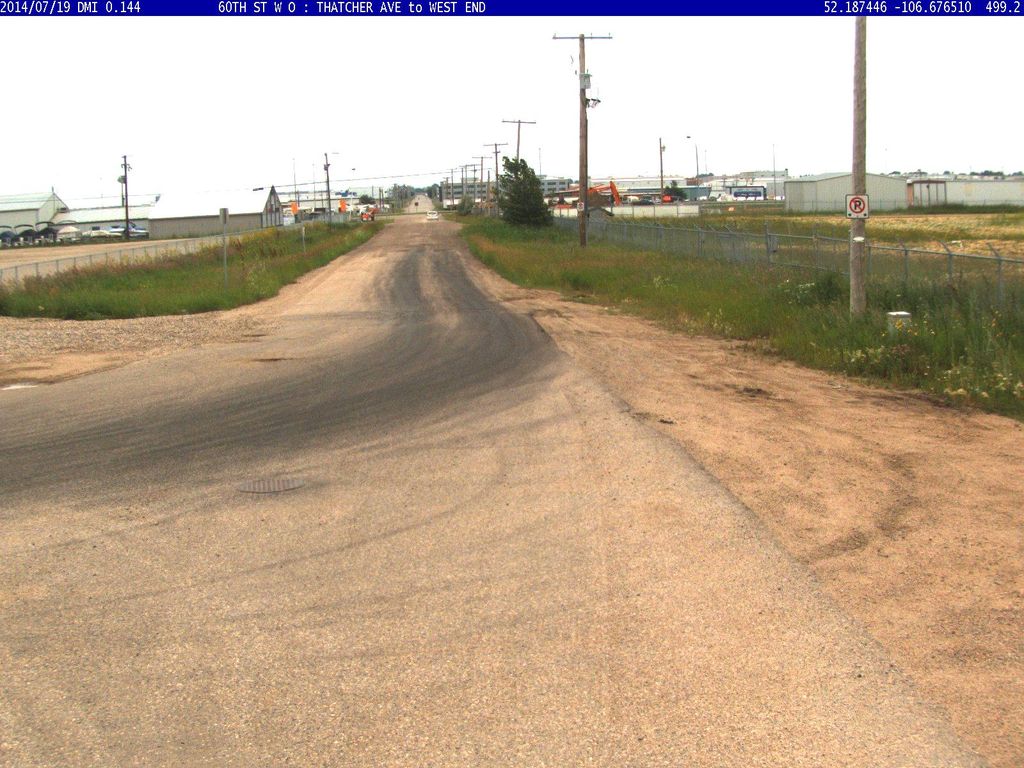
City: saskatoon